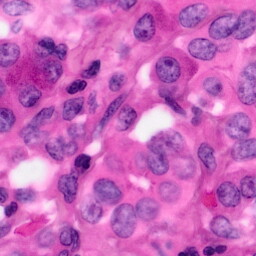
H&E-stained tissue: Pancreatic